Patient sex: M
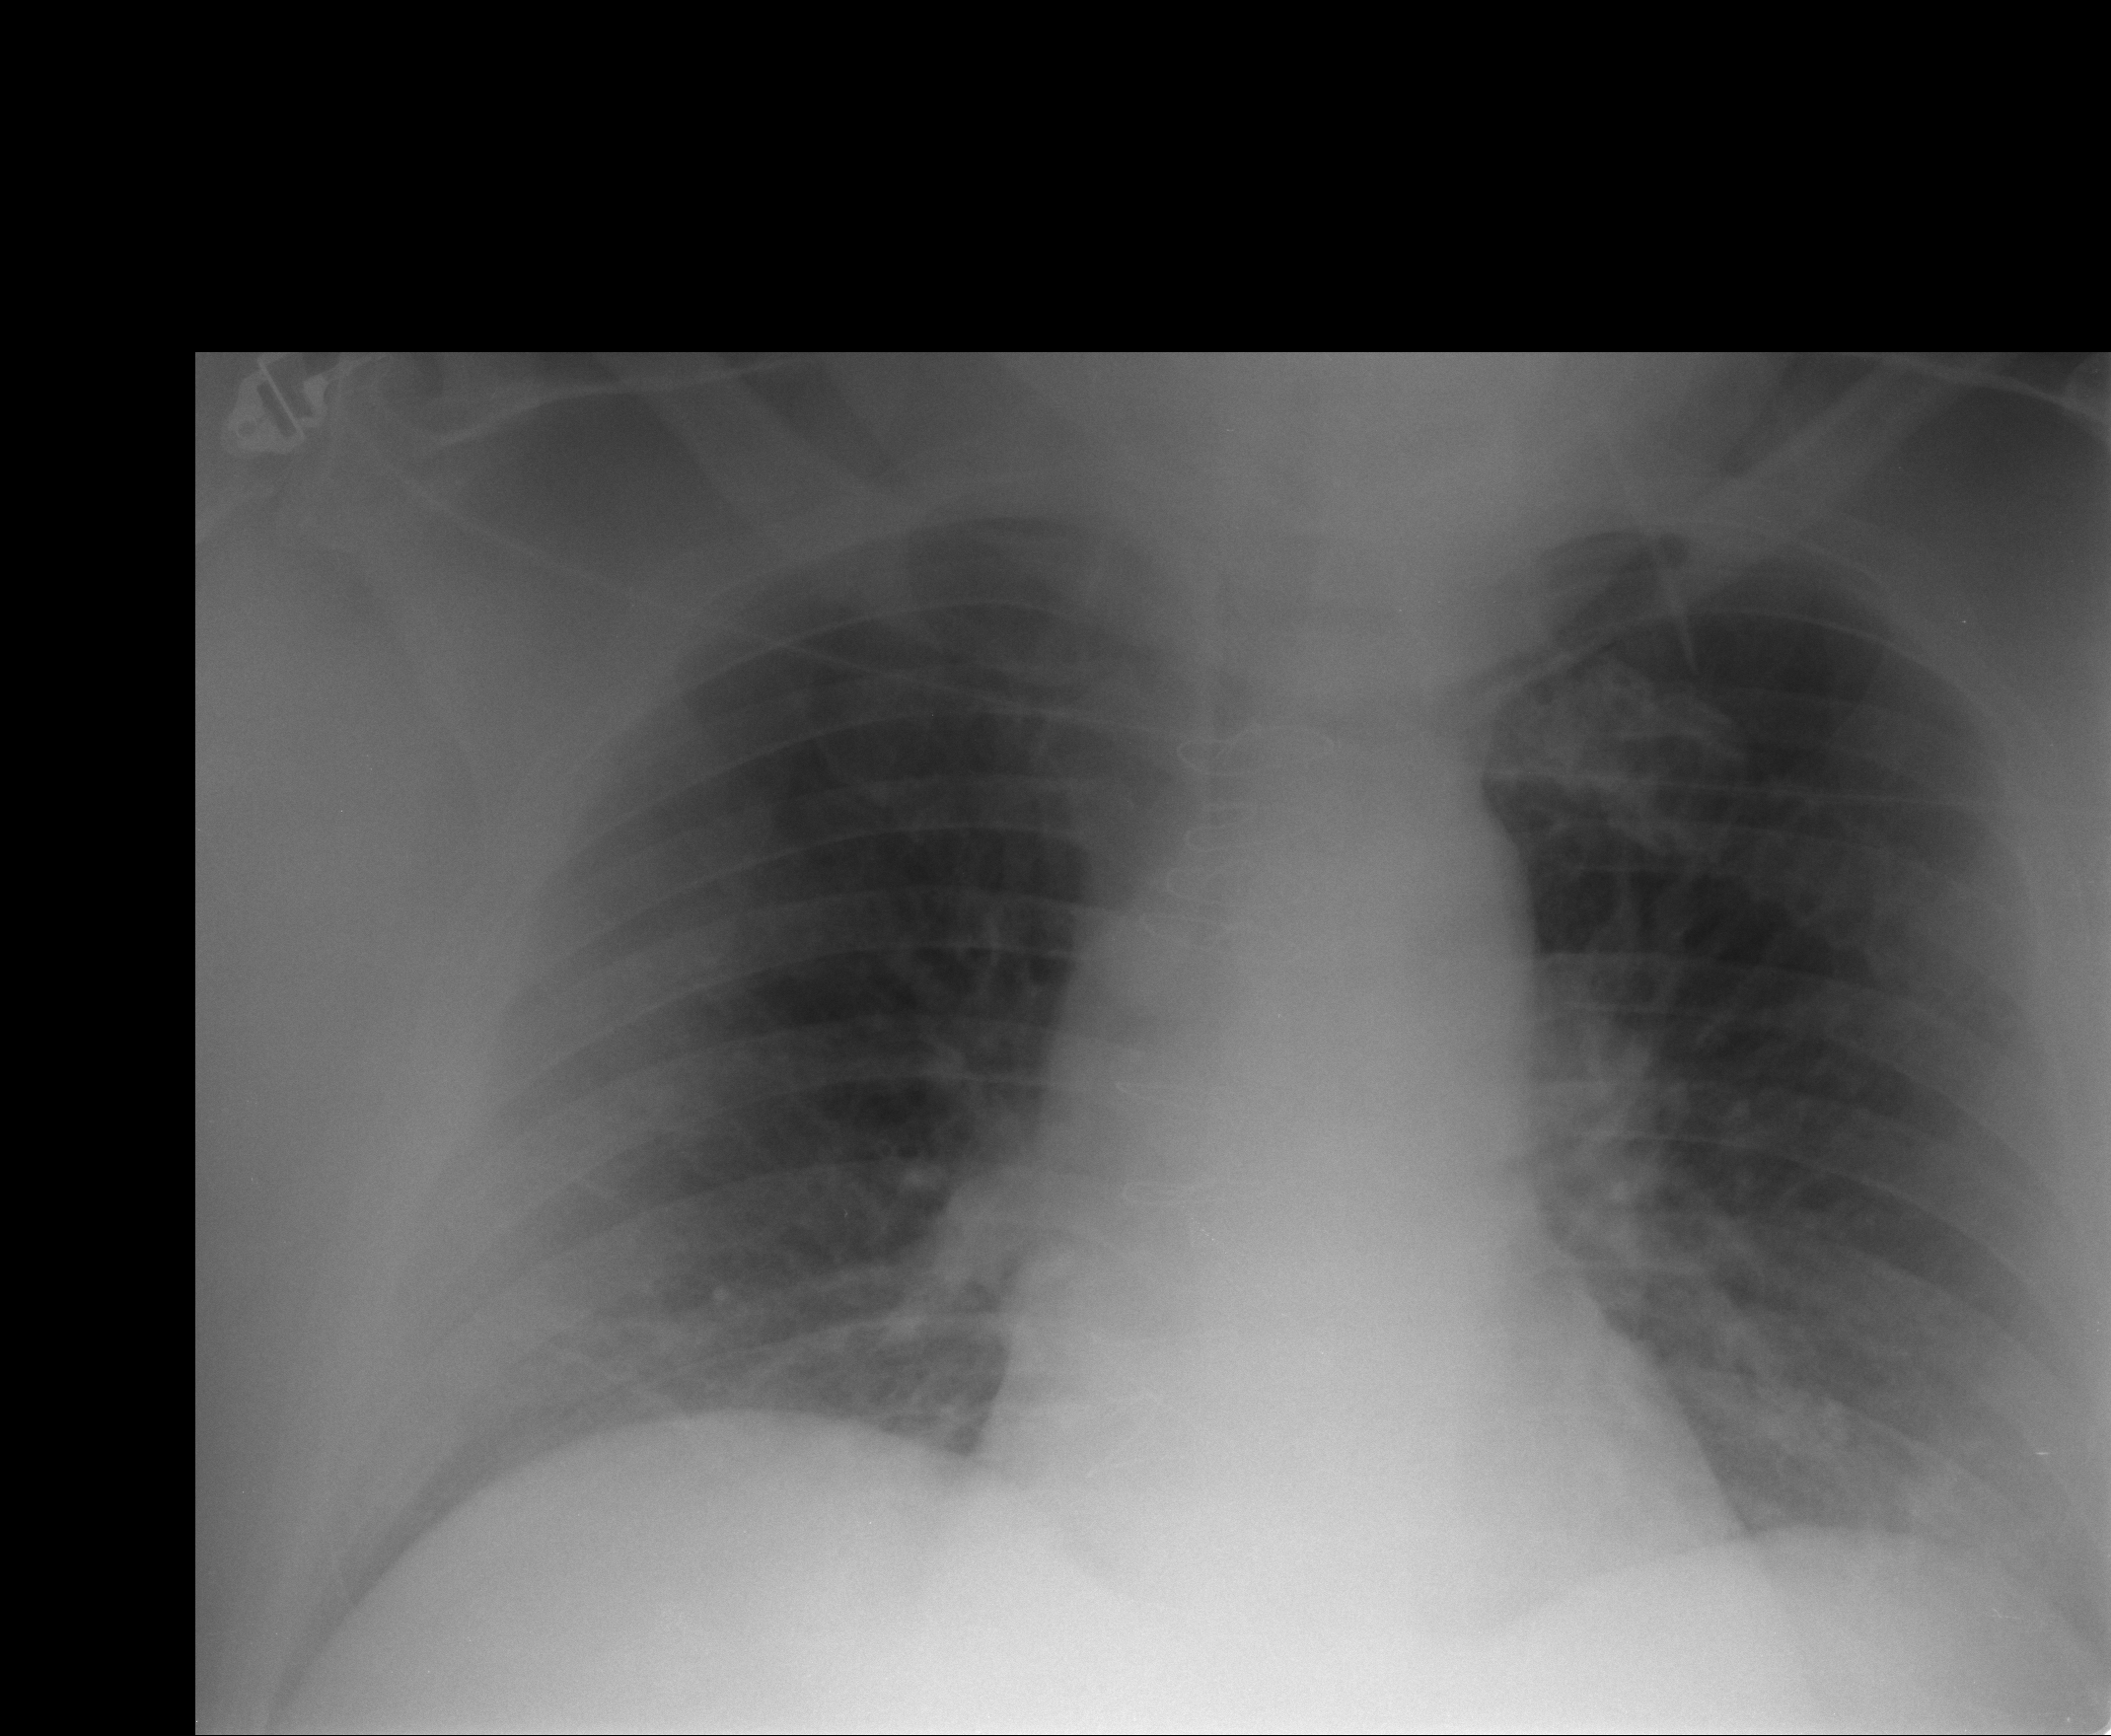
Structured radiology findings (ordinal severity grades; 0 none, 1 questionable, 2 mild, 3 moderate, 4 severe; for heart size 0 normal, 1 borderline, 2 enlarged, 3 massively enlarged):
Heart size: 0
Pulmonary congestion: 0
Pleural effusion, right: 1
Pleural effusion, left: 1
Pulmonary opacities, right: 0
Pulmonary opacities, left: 0
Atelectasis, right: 1
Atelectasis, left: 2